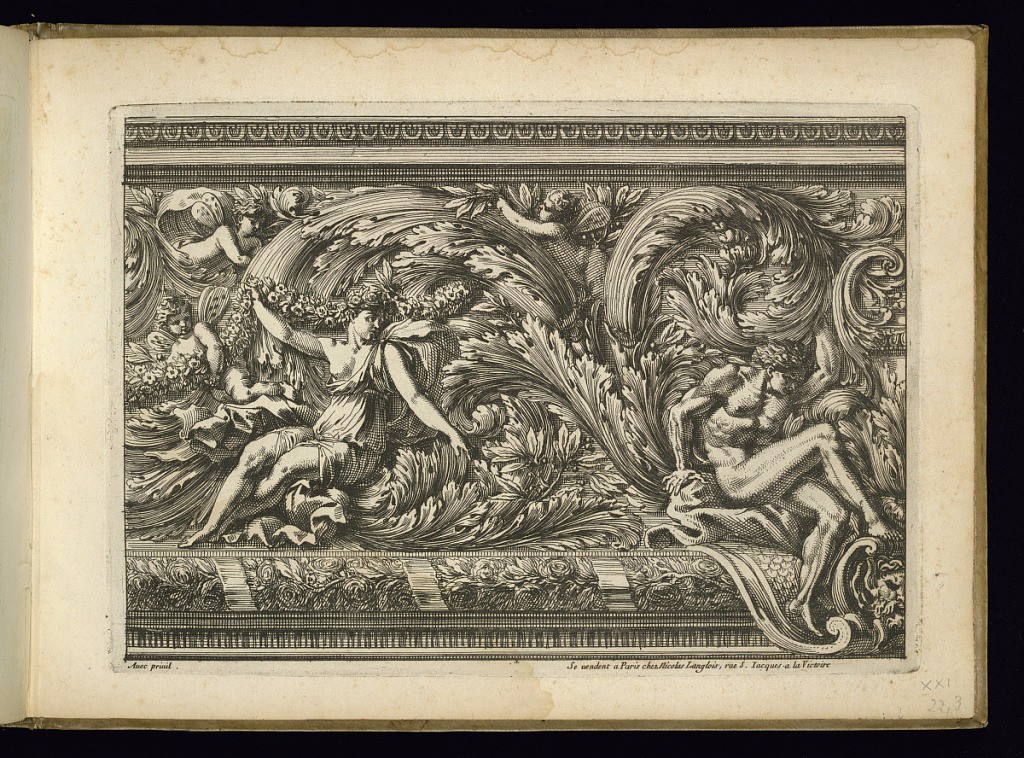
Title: Frieze Design
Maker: Jean Le Pautre, French, 1618–1682
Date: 1655–82
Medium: Etching on laid paper
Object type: Print
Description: A large frieze featuring scrolling leaves (rinceaux), putti, a male and female figure, a vase, mascaron (mask), foliate branches, festoon of flowers, and ribbons. The publisher's address is lettered below.